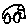
Label: car